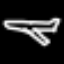
Label: airplane